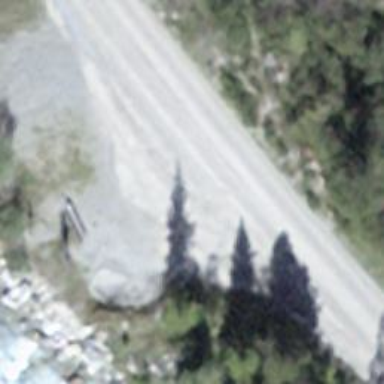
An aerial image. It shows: Bus stop along the road.